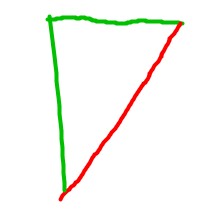
Shape: triangle